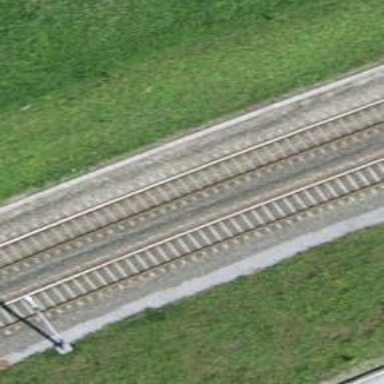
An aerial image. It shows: Single railway track with electrification through contact line.